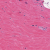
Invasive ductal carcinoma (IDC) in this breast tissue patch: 0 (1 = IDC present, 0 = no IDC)